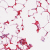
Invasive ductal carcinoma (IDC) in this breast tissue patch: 0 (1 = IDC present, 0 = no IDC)